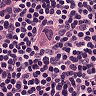
Metastatic tissue present: yes